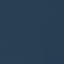
Land use / land cover: SeaLake